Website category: movie
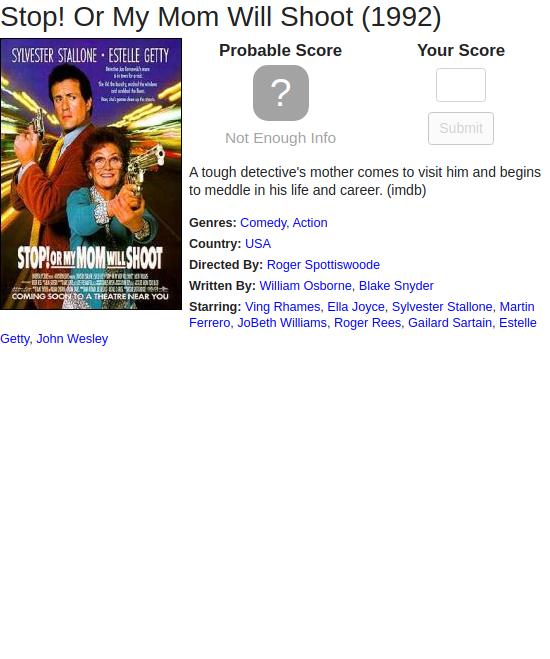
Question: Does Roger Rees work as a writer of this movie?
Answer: no

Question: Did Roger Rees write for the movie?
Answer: no

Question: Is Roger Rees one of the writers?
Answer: no

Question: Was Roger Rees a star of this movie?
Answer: yes

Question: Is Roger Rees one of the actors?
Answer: yes

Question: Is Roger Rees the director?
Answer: no

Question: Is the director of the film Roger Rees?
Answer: no

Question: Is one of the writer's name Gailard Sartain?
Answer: no

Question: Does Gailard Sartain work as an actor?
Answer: yes

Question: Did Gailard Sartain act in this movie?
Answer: yes

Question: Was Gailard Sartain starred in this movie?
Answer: yes

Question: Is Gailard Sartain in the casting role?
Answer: yes

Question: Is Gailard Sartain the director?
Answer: no

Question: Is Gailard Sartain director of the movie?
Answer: no

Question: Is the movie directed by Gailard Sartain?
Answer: no

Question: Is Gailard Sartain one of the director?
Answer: no

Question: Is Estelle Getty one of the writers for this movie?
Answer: no

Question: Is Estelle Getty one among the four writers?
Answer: no

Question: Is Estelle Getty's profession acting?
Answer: yes

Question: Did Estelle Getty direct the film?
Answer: no

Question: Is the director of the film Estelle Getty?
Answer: no

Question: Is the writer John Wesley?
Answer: no

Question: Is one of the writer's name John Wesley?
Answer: no

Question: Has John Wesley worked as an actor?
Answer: yes

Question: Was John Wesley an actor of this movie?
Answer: yes

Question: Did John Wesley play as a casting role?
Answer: yes

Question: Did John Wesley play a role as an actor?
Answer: yes

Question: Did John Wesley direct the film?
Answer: no

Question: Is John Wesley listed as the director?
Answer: no

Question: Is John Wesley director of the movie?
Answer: no

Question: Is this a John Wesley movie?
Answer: no